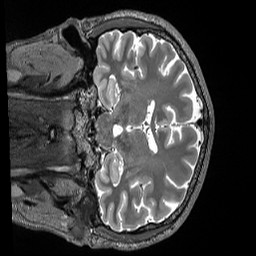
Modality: T2w
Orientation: coronal
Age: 40
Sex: male
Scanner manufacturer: siemens
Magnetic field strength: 3 T
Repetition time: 3.2 s
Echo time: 0.563 s